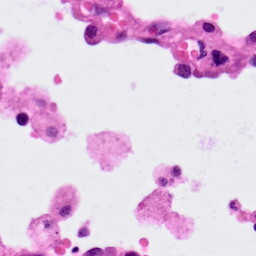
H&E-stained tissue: Lung